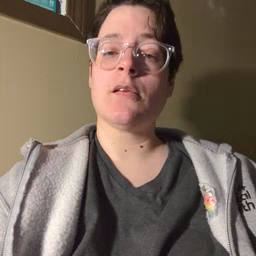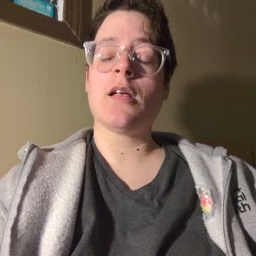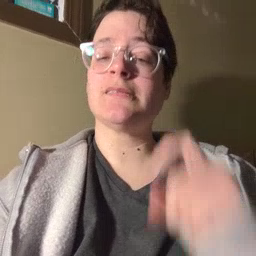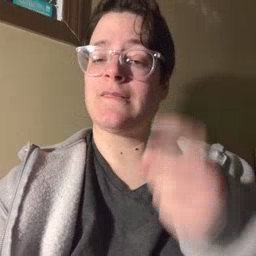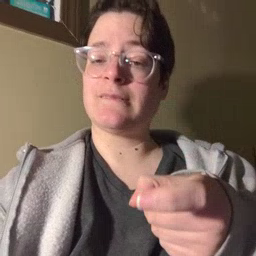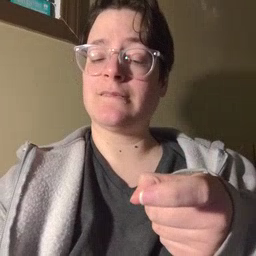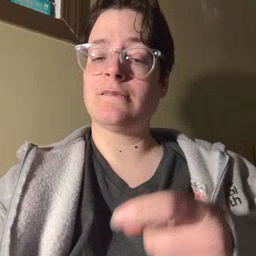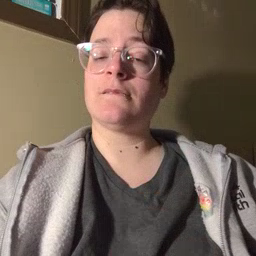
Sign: give